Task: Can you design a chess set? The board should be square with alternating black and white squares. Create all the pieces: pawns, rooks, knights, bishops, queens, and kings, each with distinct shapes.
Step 4065:
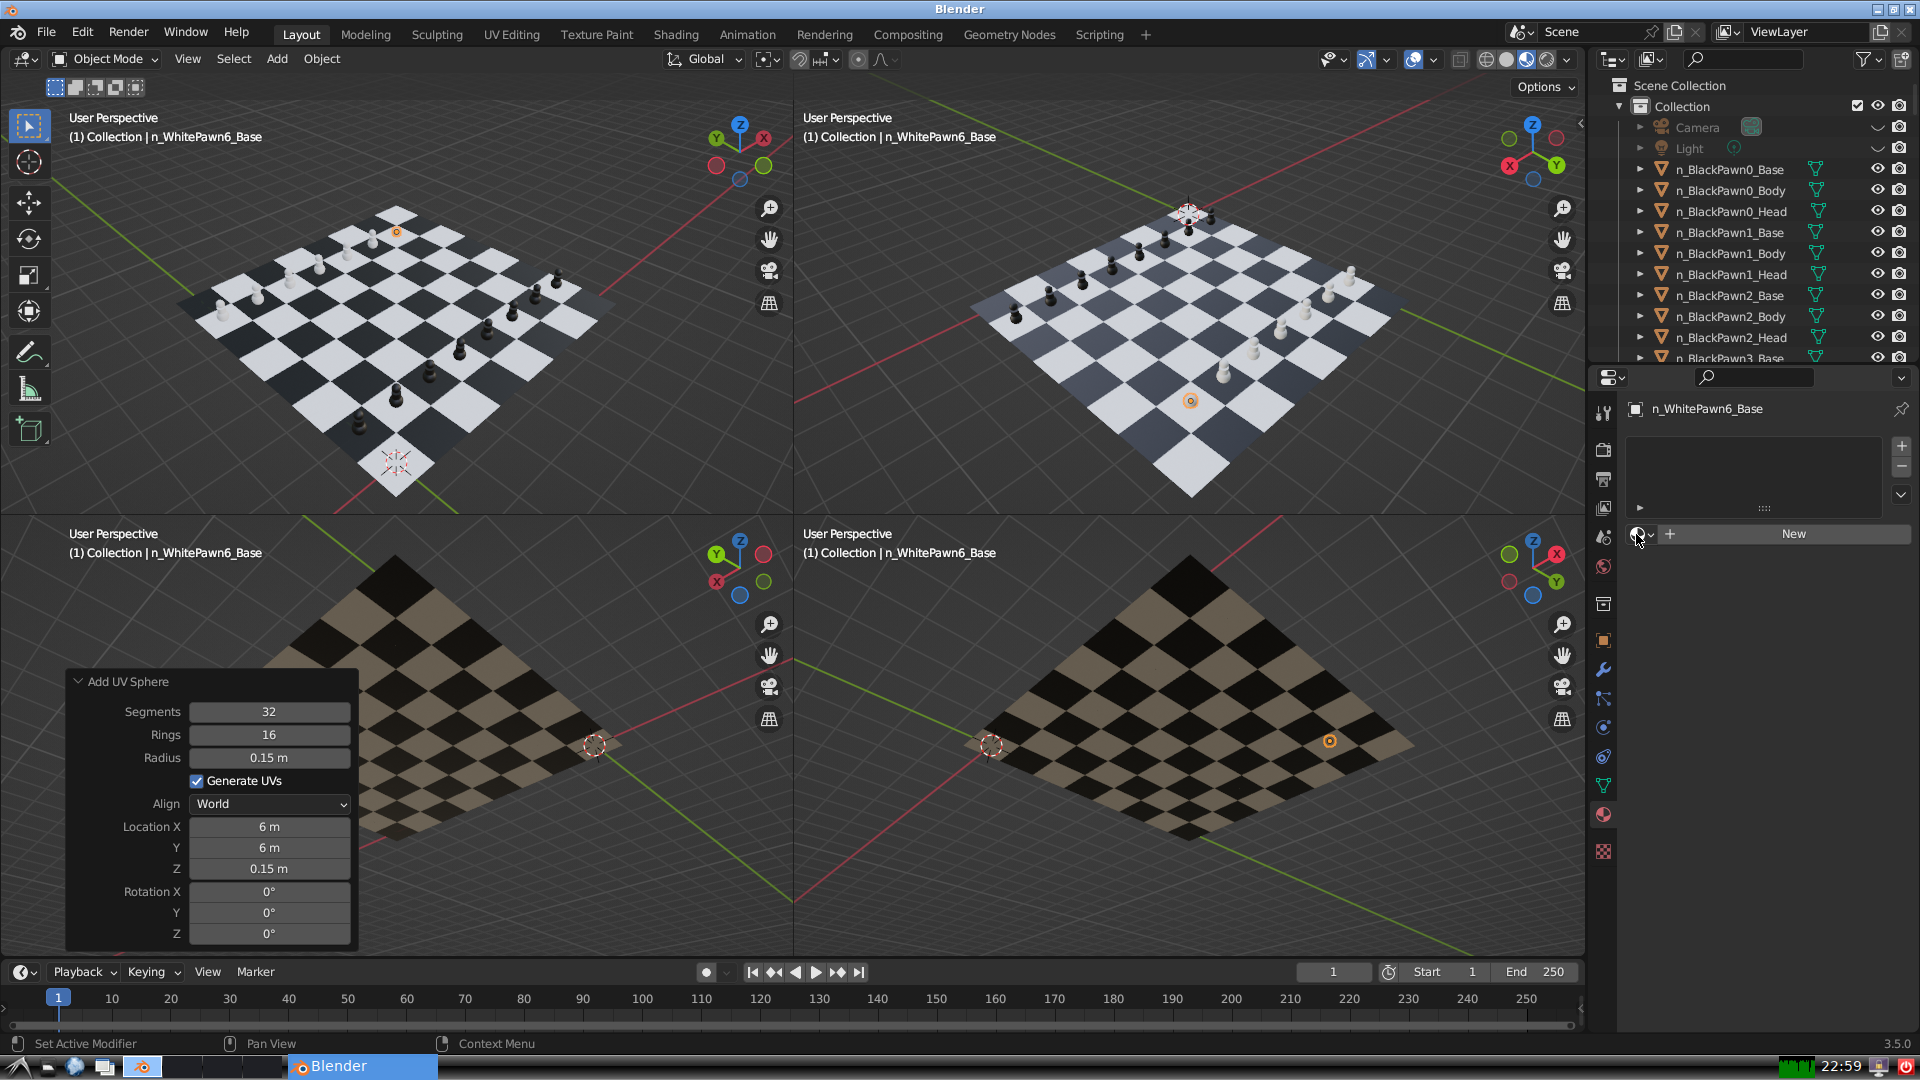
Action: click: no